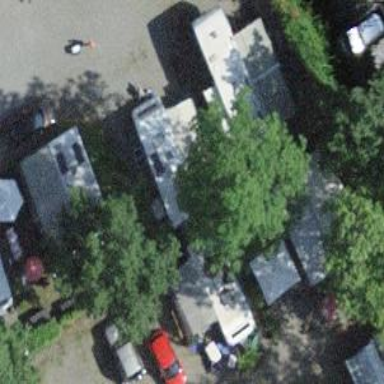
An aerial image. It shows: Camp pitch for tourism.